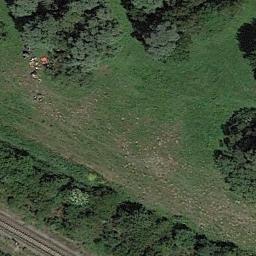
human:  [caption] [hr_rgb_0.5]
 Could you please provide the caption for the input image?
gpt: Many trees are on the meadow .

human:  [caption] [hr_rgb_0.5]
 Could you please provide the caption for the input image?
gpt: This meadow has dense grasses and some trees and a road is next to the meadow .

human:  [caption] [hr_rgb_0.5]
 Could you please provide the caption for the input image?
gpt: The entire image is dominated by grass .

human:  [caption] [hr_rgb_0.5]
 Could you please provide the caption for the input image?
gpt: There are many green trees on the green grass and a road by the lawn .

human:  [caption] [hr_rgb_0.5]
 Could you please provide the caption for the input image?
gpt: There are some green trees on the meadow .